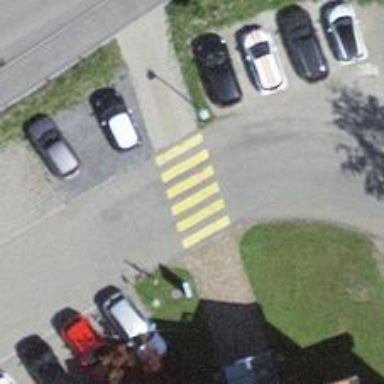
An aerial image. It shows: Marked crossing on the road.